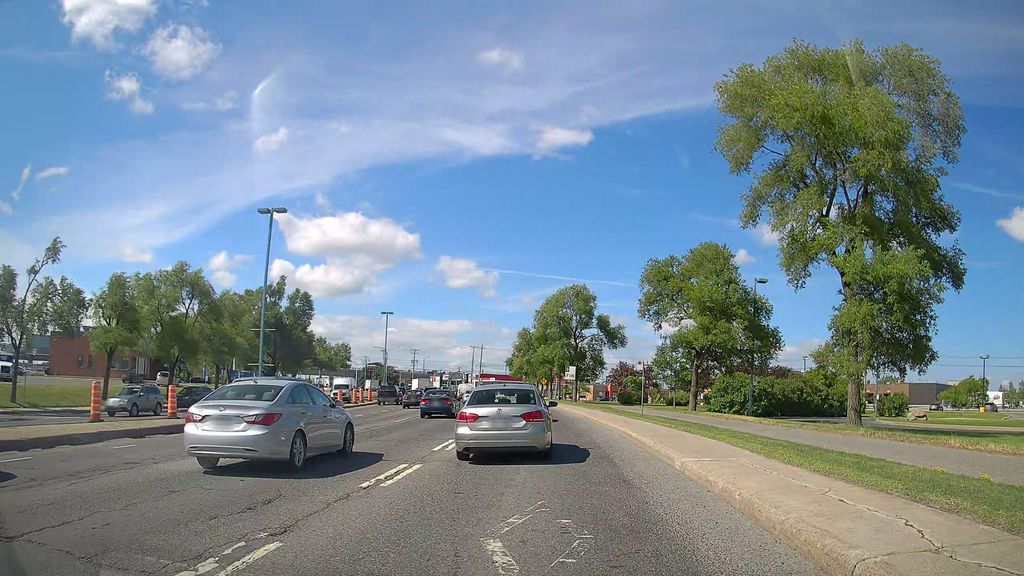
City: montreal